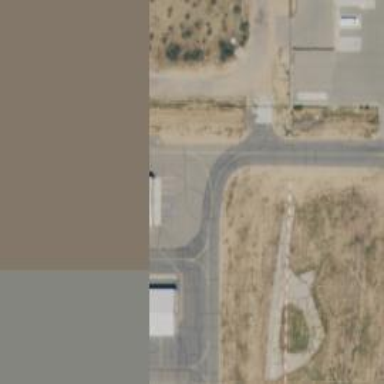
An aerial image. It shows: View of taxiway at the airport.